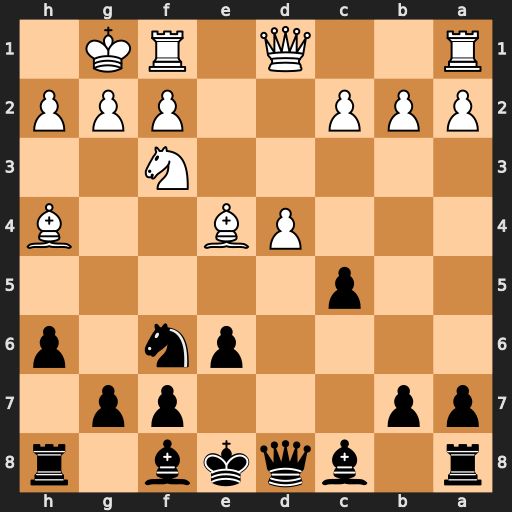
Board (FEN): r1bqkb1r/pp3pp1/4pn1p/2p5/3PB2B/5N2/PPP2PPP/R2Q1RK1
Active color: b
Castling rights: kq
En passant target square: -
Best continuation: g5 Bg3 Nxe4